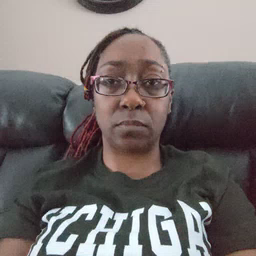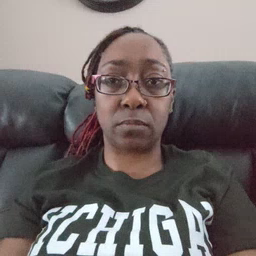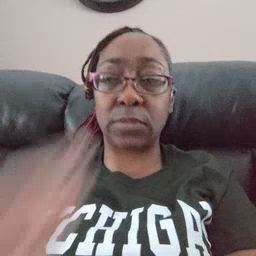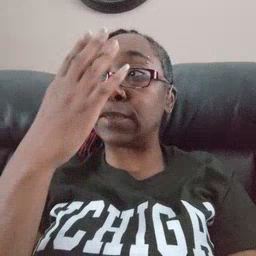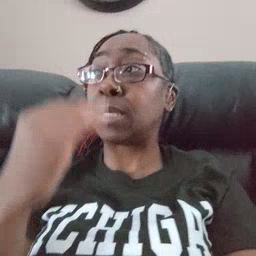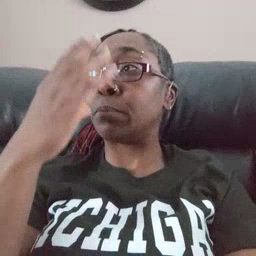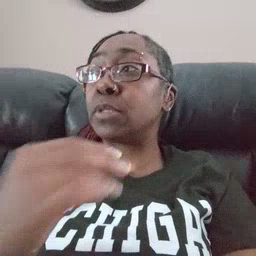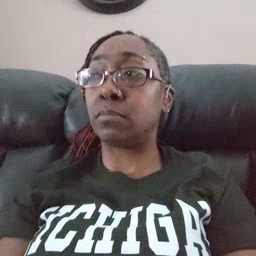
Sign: sleepy